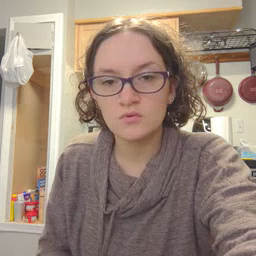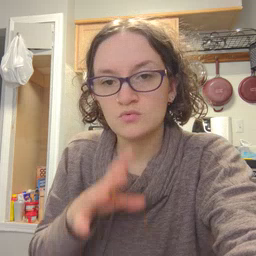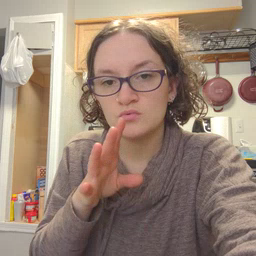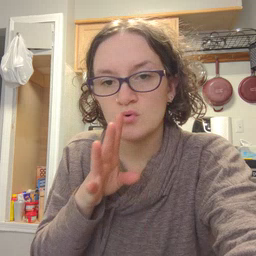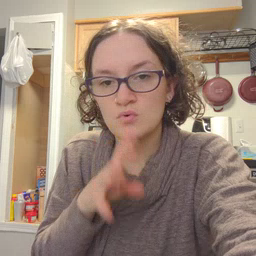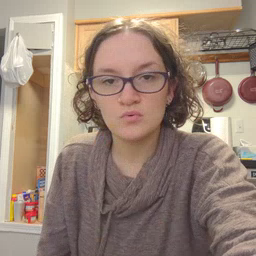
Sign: talk